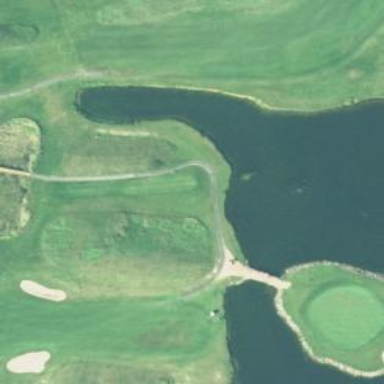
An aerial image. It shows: Pathway for golfing.